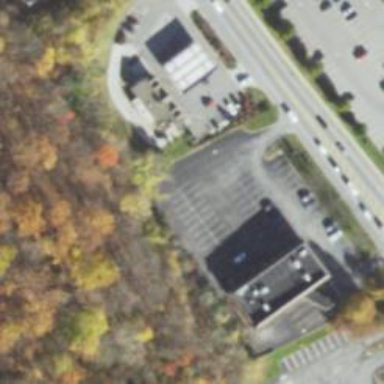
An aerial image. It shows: Parking area.